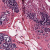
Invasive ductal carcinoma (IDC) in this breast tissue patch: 0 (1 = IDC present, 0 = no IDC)